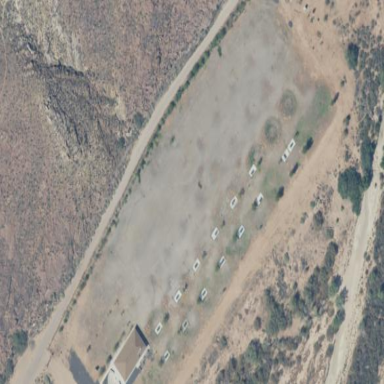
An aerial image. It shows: Campsite designated for tourism.